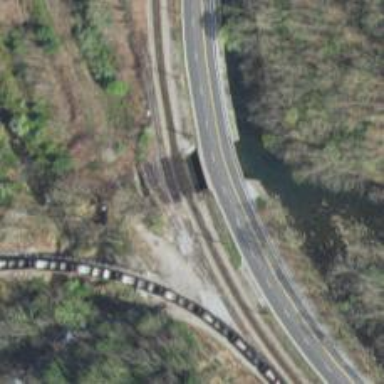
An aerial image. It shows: Railway bridge.